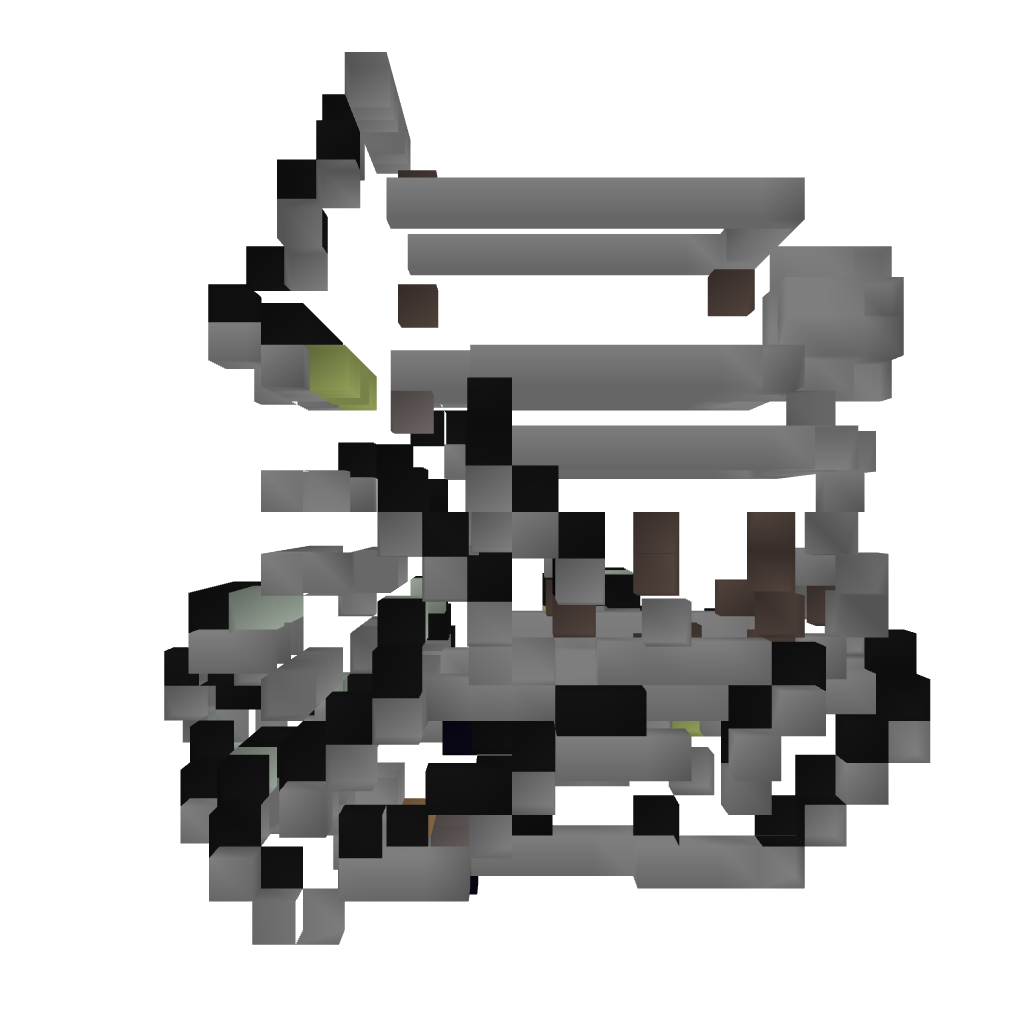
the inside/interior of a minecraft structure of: Torture jail